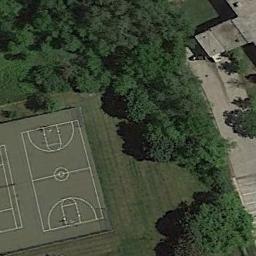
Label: basketball_court